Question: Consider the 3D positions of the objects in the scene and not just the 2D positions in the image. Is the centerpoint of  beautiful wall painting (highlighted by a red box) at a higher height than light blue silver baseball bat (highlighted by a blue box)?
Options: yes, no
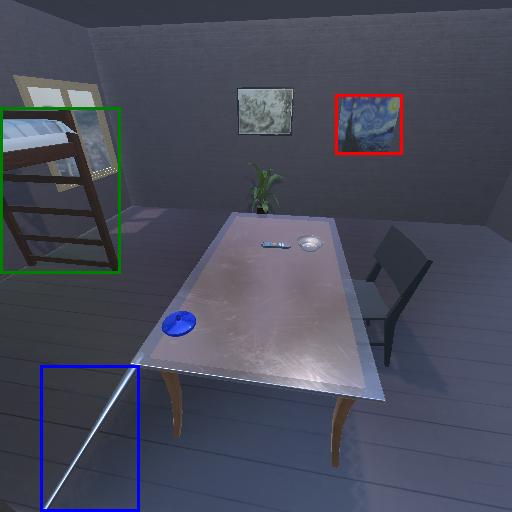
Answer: yes